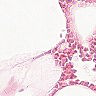
Metastatic tissue present: no